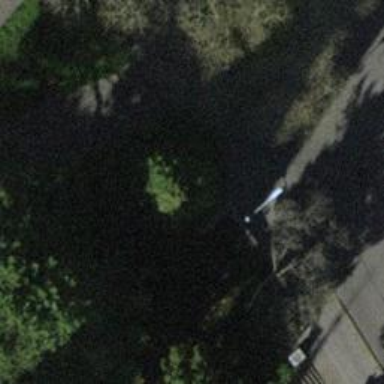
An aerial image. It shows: Bench for seating.